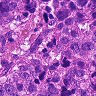
Metastatic tissue present: yes